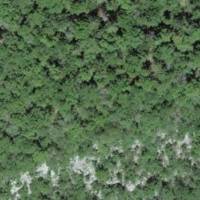
EUNIS habitat code: 41
Species observed at this site:
Rupicapra rupicapra